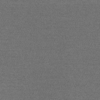
Label: dusty